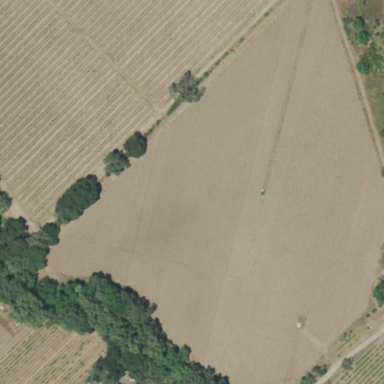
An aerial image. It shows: Vineyard with grape crops.